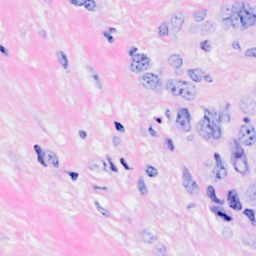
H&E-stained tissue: Breast